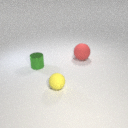
large red rubber sphere to the right of small yellow rubber sphere